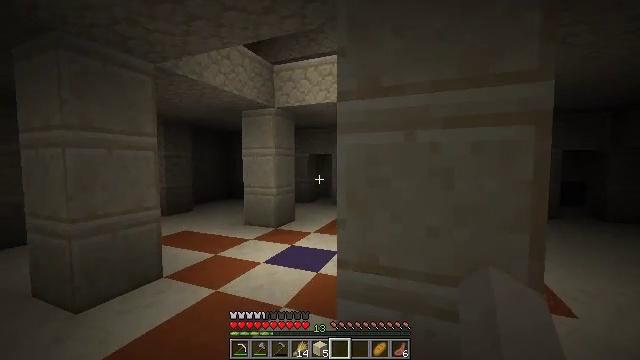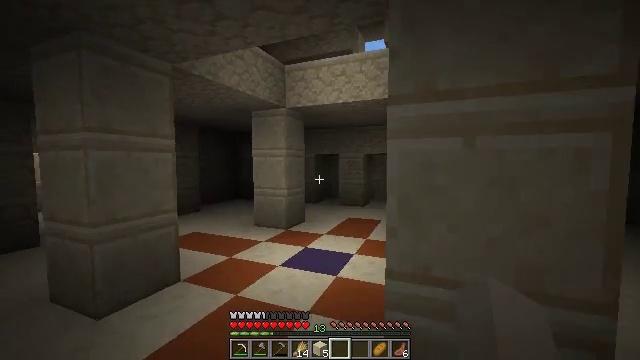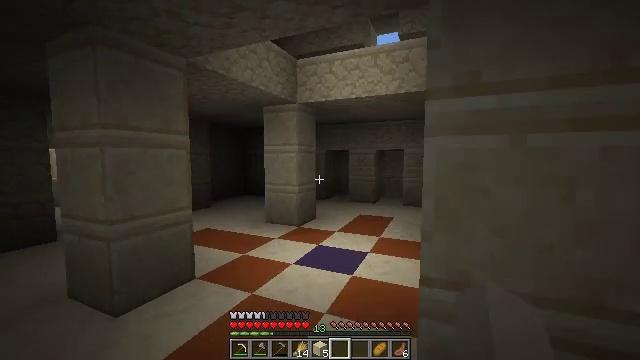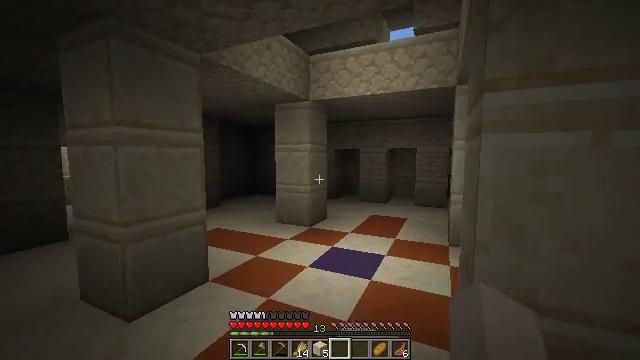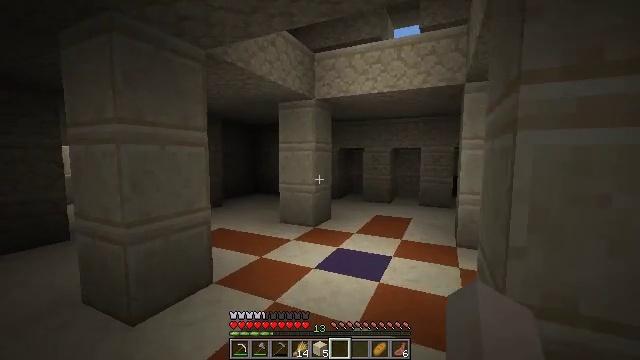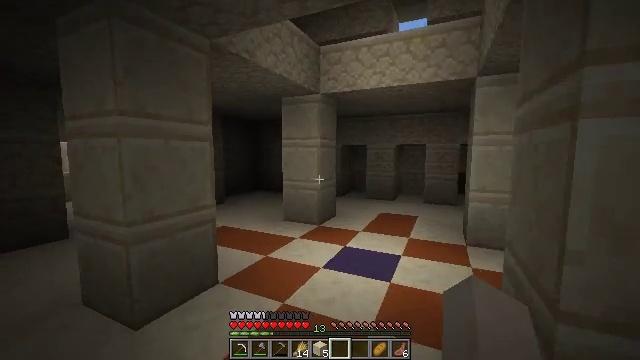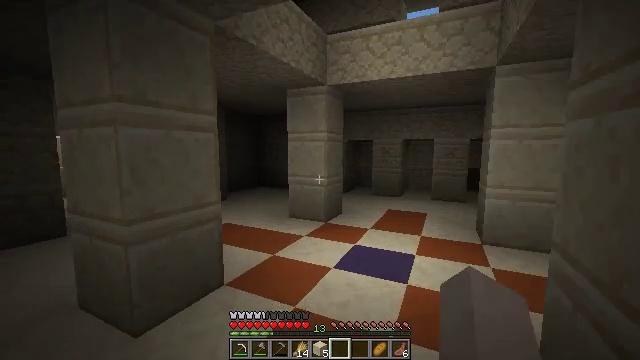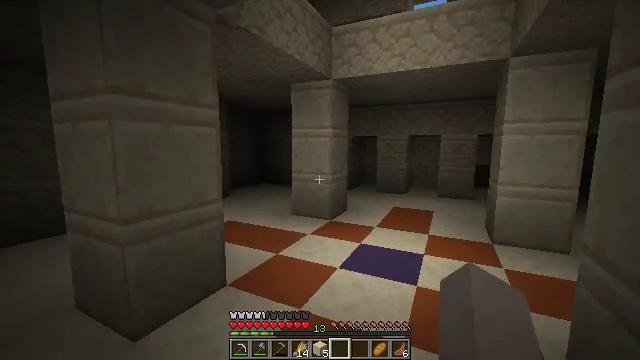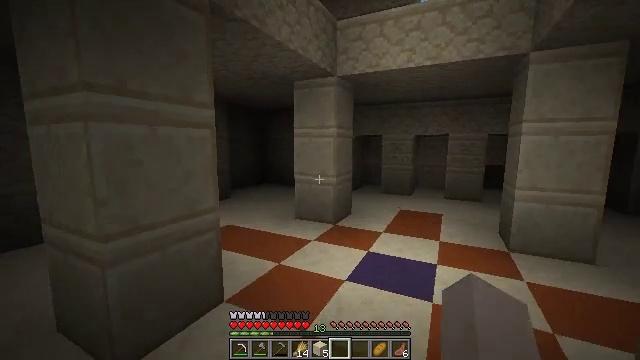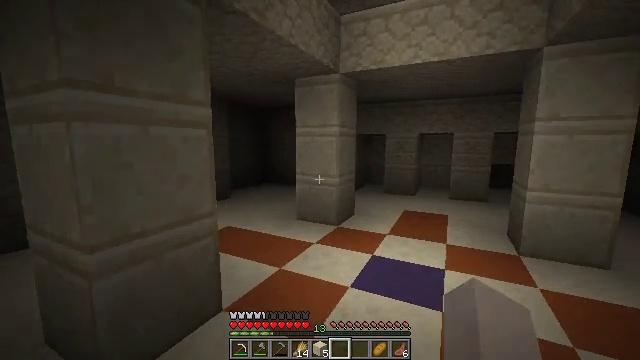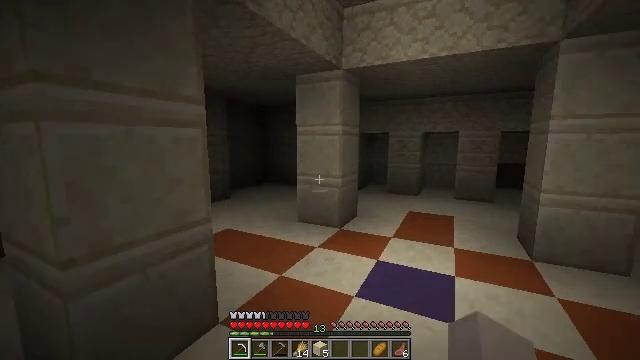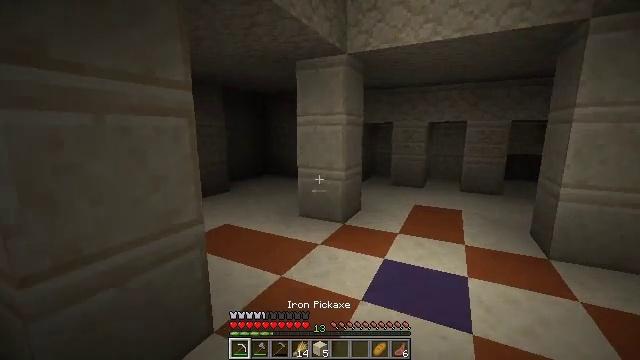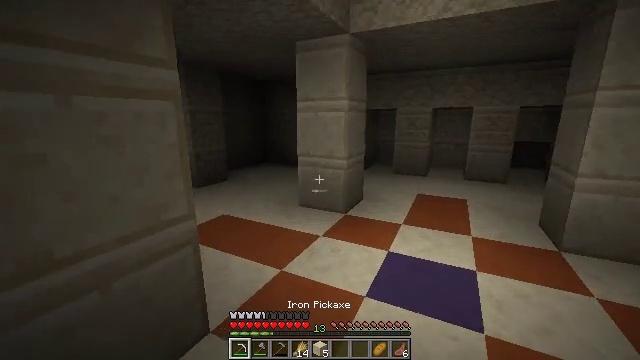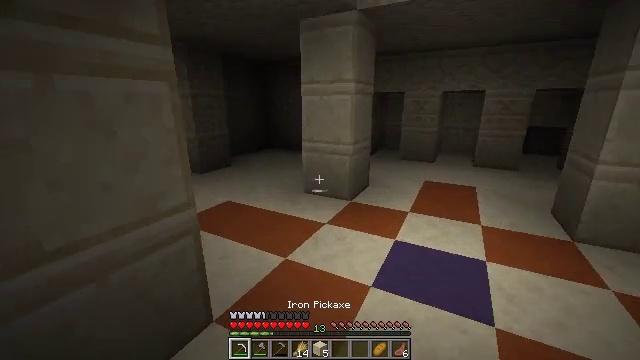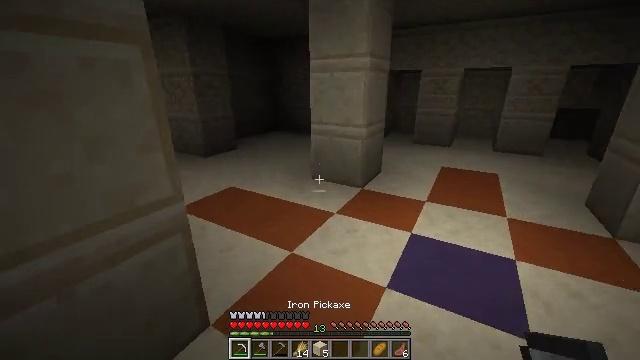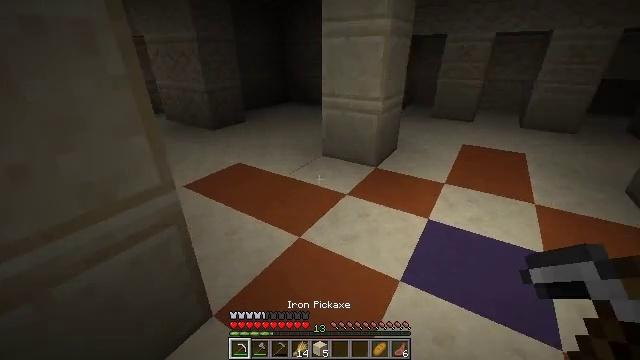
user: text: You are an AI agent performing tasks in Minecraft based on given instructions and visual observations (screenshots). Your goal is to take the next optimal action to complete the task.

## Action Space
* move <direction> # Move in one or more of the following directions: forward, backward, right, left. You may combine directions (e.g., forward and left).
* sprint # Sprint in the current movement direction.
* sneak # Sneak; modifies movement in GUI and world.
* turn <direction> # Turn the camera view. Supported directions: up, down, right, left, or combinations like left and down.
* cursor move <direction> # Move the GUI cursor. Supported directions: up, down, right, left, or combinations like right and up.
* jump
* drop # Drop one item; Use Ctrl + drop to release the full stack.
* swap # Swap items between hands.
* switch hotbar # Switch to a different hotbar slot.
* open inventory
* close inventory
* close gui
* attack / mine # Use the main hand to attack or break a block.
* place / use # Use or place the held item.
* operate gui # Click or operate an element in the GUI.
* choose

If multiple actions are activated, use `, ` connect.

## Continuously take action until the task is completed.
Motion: motion action
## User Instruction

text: Dig up the sandstone.
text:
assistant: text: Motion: move forward and move left
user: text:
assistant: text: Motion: move forward and move left, turn left
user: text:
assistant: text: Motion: move forward and move left, turn left
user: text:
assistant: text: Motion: move forward and move left
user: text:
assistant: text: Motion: move forward and move left
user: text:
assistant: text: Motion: move forward, turn down
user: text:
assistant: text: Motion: move forward
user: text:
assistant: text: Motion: move forward
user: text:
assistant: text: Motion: move forward
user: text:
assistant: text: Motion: move forward, switch to hotbar 1
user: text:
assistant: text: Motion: move forward, turn down, switch to hotbar 1
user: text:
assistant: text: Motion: move forward, turn down, switch to hotbar 1
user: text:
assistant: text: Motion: move forward, turn left and down
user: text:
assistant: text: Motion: move forward, turn left and down
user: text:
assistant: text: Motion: move forward, turn left and down
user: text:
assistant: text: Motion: move forward, turn left and down
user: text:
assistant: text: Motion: move forward, turn left and down
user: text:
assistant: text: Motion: move forward, turn left and down
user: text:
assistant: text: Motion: move forward, turn left and down
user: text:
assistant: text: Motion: move forward, turn left and down
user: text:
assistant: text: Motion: turn left and down
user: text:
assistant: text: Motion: turn left
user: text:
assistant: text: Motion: turn left, attack / mine
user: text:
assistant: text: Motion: turn left, attack / mine
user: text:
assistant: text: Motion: turn left and down, attack / mine
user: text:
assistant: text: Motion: turn left and down, attack / mine
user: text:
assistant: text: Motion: turn left, attack / mine
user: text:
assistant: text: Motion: turn left, attack / mine
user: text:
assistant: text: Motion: attack / mine
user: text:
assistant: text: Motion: attack / mine